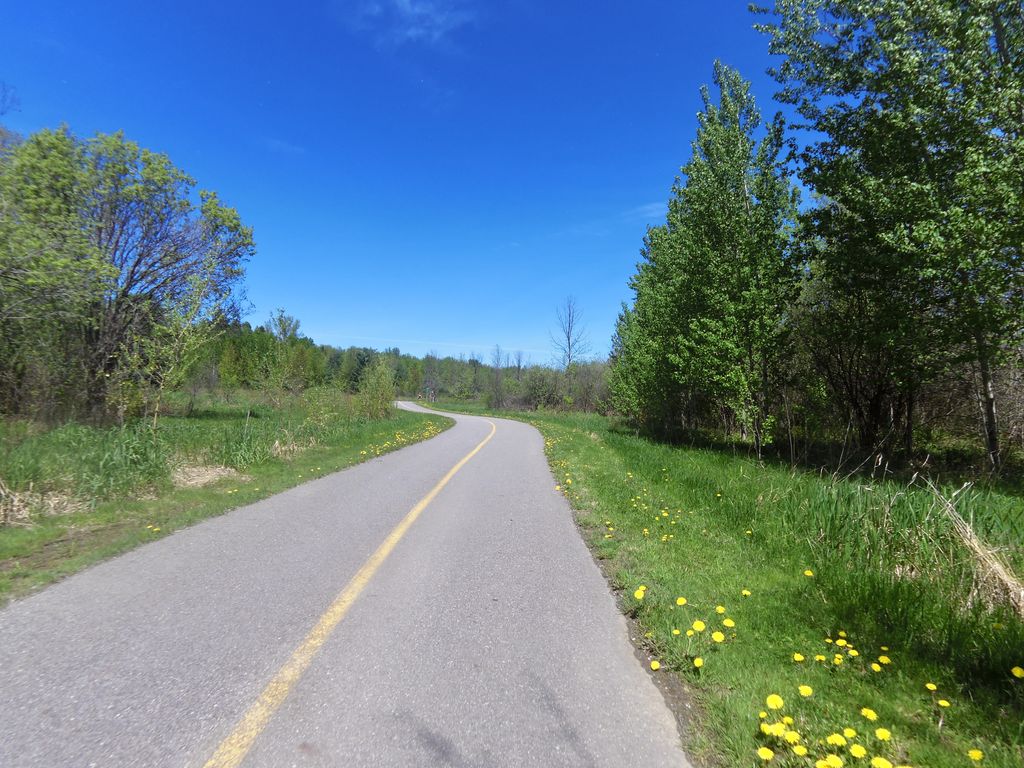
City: ottawa-gatineau